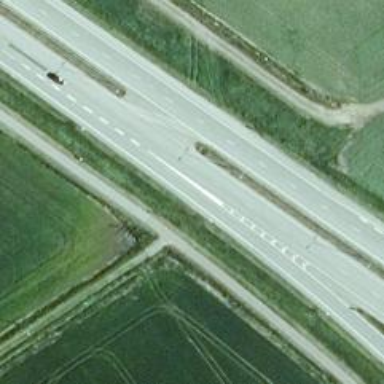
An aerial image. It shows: Trunk link highway.